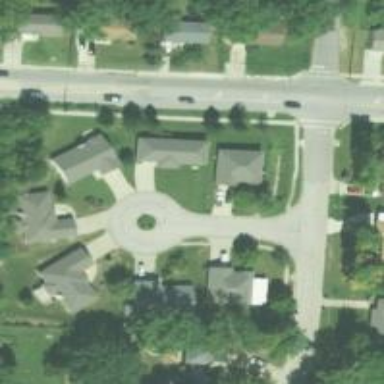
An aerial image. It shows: Mini roundabout on the road.